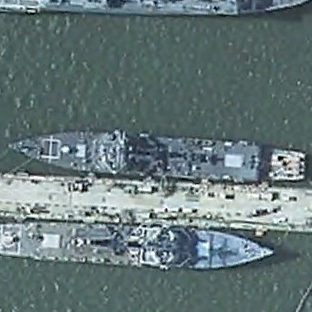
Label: destroyer